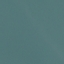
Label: SeaLake